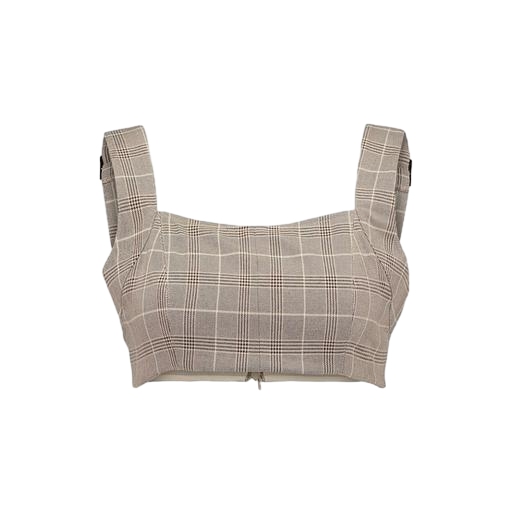
beige jacquard crop top, crop top, beige crop top, white background